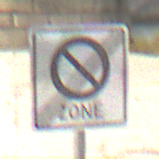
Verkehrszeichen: EndeEingeschraenktesHalteverbotZone
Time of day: MorningAfternoon
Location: Outdoor (Suburban)
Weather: PartlyCloudy
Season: NotSpecified
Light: Natural